Question: I have this jQuery nested list module:
<URL>
This is an old version and no longer supported. There are similar packages, but this one is easy to use and is clean.
The demo works:
Demo: <URL>
I started with pasting the demo code into my Rails app it works as intended except one huge issue which I will have trouble explaining other than a video:

The list items won't indent until you slightly drag them up onto a parent slightly. In the demo these just know to indent after a certain y mouse movement.
I created a Fiddle:
<URL>
It works fine in the the fiddle also. I can't easily post my code - it's production. I suspect that it's the outer nested divs etc that I have in my code. I a standard top nav bar / side nav bar / content layout. The crazy thing is the template I used for this site has this as a demo and it works fine also:
<URL>
I have seen issues like this where element position etc are all thrown off by this. I had issues with tooltips etc. and it was solved with something like this:
'''
$('body').nestable({
selector: '.dd'
});
'''
vs
'''
$('.dd').nestable({ /* config options */ });
'''
Unfortunately my JS / jQuery / CSS skills are limited and not sure where to start hunting this down. I am going to start playing with that Fiddle until I break it to reproduce the issue - just hoping someone can suggest a fix or where to start looking.
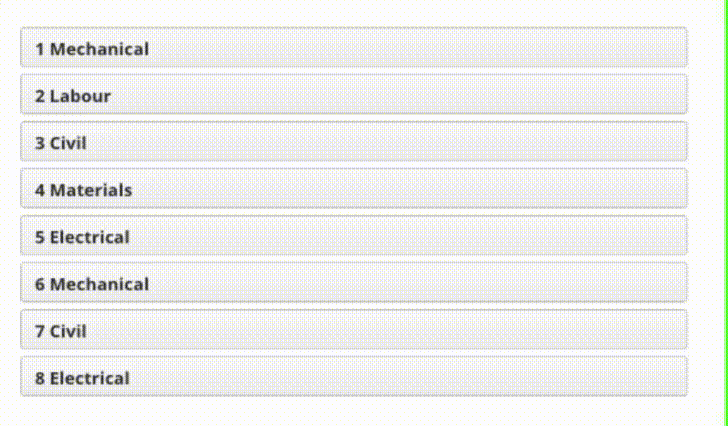
Answer: It turns out that I missed the fact that in my code I was building the list in a 'fields_for' loop in a form. Extra hidden inputs are inserted BETWEEN the list items. This caused the bug.
'''
<div class="dd" id="nestable"> <ol class="dd-list">
<li class="dd-item" data-id="1">
<div class="dd-handle">1 - Lorem ipsum</div>
</li>
<input type="hidden" value="4" name="items_attributes[0][id]" id="items_attributes_0_id">
<li class="dd-item" data-id="2"><button data-action="collapse" type="button">Collapse</button><button data-action="expand" type="button" style="display: none;">Expand</button>
<div class="dd-handle">2 - Dolor sit</div>
<ol class="dd-list">
<li class="dd-item" data-id="3">
<div class="dd-handle">3 - Adipiscing elit</div>
</li>
<li class="dd-item" data-id="4">
<div class="dd-handle">4 - Nonummy nibh</div>
</li>
</ol>
</li>
<li class="dd-item" data-id="5"><button data-action="collapse" type="button">Collapse</button><button data-action="expand" type="button" style="display: none;">Expand</button>
<div class="dd-handle">5 - Consectetuer</div>
<ol class="dd-list">
<li class="dd-item" data-id="6">
<div class="dd-handle">6 - Aliquam erat</div>
</li>
<li class="dd-item" data-id="7">
<div class="dd-handle">7 - Veniam quis</div>
</li>
</ol>
</li>
<li class="dd-item" data-id="8">
<div class="dd-handle">8 - Tation ullamcorper</div>
</li>
<li class="dd-item" data-id="9">
<div class="dd-handle">9 - Ea commodo</div>
</li> </ol> </div>
'''
If the form inputs are inside the 'dd-handle' div all is fine.